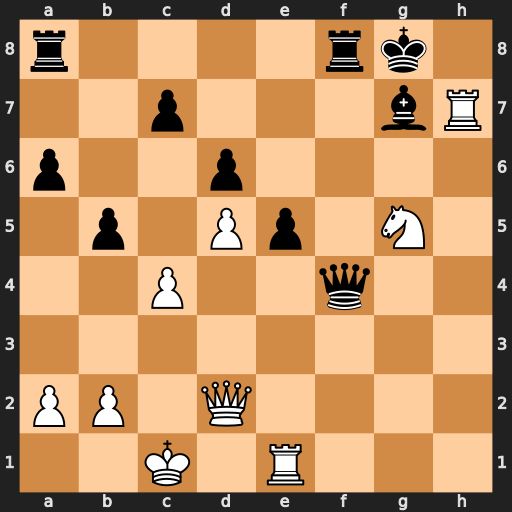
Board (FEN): r4rk1/2p3bR/p2p4/1p1Pp1N1/2P2q2/8/PP1Q4/2K1R3
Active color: w
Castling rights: -
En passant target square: -
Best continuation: Rxg7+ Kxg7 Ne6+